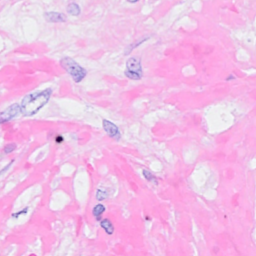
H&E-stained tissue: Breast